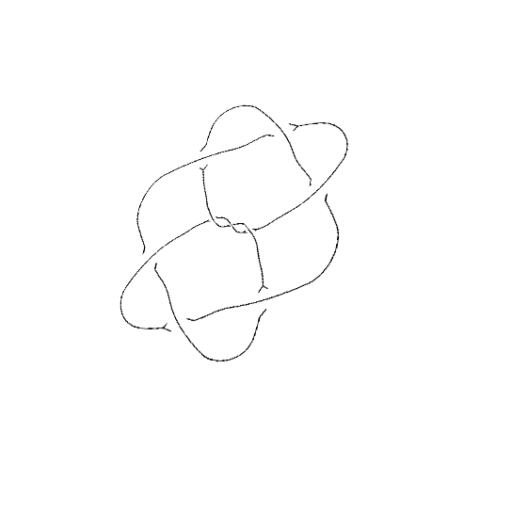
Crossing number: 9